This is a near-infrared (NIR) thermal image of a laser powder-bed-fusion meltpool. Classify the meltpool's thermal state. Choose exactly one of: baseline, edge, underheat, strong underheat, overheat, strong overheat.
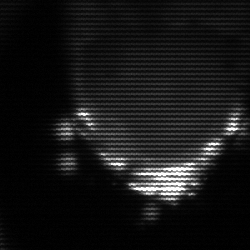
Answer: edge